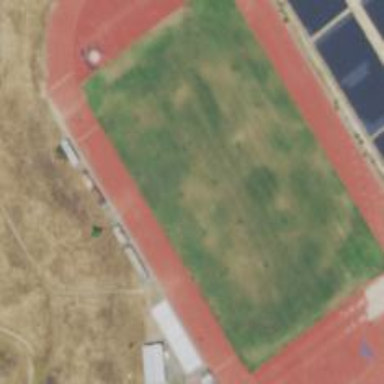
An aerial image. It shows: Track in leisure land.